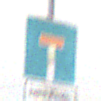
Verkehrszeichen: Sackgasse
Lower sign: HinweisGeaenderteVorfahrtVerkehrsfuehrungVerkehrsregelung3
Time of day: MorningAfternoon
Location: Outdoor (Nature)
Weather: Overcast
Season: Winter
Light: Natural